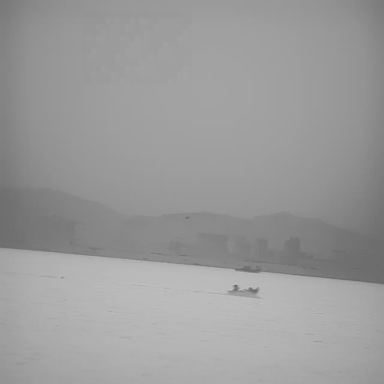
There are two bulk_carriers in the infrared image.